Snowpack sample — Snodgrass Mountain, Crested Butte, Colorado (2/4/25, 12:06 PM MST)
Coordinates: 38.923, -106.968
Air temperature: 35 °F
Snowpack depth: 80 cm
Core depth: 60 cm
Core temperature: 32 °F
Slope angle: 14°, slope face: 78°
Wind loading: low
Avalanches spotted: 0
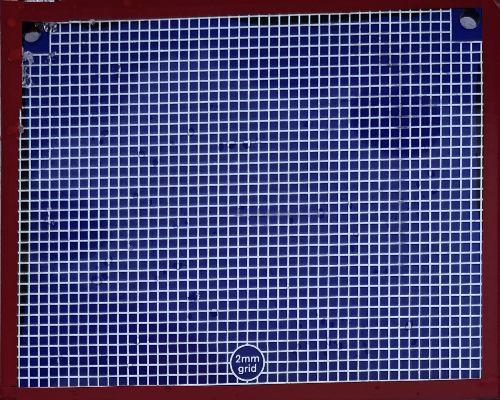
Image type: profile
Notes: No avalanches nearby, unusually warm weather for the last month reported by residents, Collected 25 yards from treeline